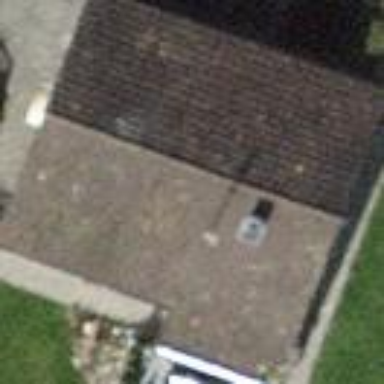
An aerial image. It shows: Detached building with gabled roof.